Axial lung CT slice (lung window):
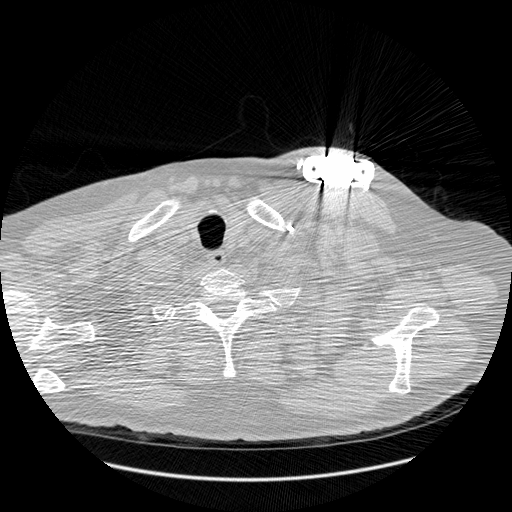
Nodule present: no